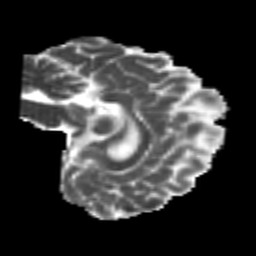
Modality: MD
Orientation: sagittal
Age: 22
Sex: female
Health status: healthy
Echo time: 0.074 s